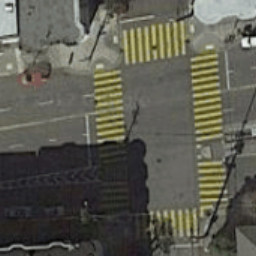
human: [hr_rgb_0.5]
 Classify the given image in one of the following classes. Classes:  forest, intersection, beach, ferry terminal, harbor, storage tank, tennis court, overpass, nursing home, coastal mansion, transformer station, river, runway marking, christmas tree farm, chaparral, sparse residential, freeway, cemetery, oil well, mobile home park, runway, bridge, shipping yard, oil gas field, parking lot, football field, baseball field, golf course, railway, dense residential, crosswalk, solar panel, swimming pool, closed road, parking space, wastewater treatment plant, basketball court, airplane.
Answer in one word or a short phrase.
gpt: crosswalk